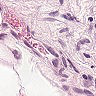
Metastatic tissue present: no